Interaction volume radius: 10 \u00c5
Interaction volume height: 25 \u00c5
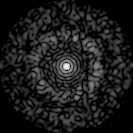
Disorder parameter: 0.8407